Question: This is a snake game. How many steps do you need to take from the current state to eat the food?
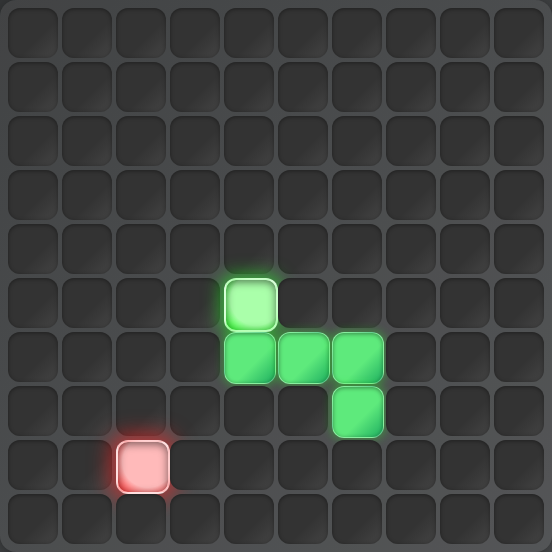
Answer: 5